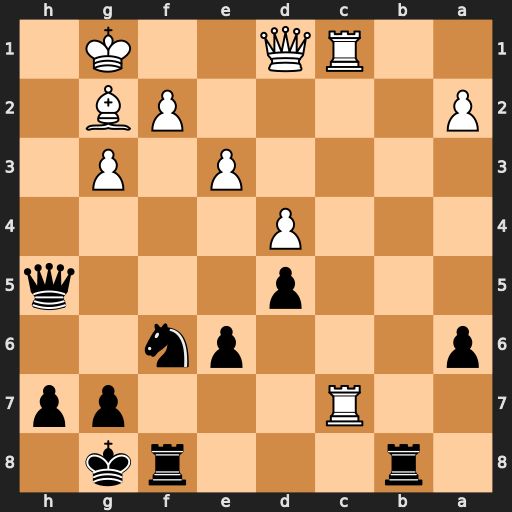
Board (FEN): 1r3rk1/2R3pp/p3pn2/3p3q/3P4/4P1P1/P4PB1/2RQ2K1
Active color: b
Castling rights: -
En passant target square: -
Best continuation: Ng4 Qxg4 Qxg4